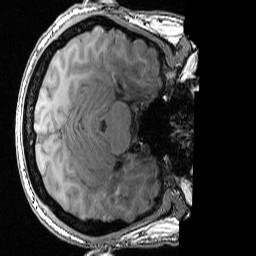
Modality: T1w
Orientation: axial
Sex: male
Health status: ill
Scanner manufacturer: siemens
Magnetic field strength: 3 T
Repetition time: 1.57 s
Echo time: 0.00342 s